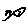
Label: square